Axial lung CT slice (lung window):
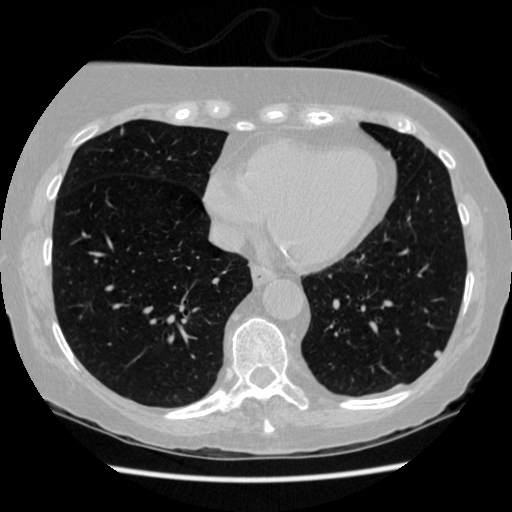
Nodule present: yes
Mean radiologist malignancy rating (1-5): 2.5